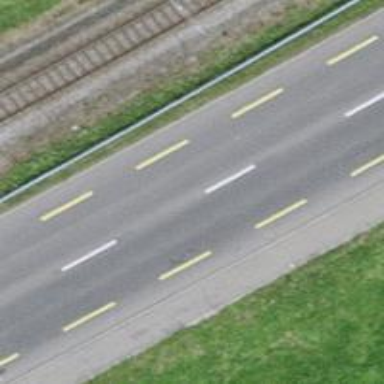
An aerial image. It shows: Primary highway with designated cycle lane.